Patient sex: M
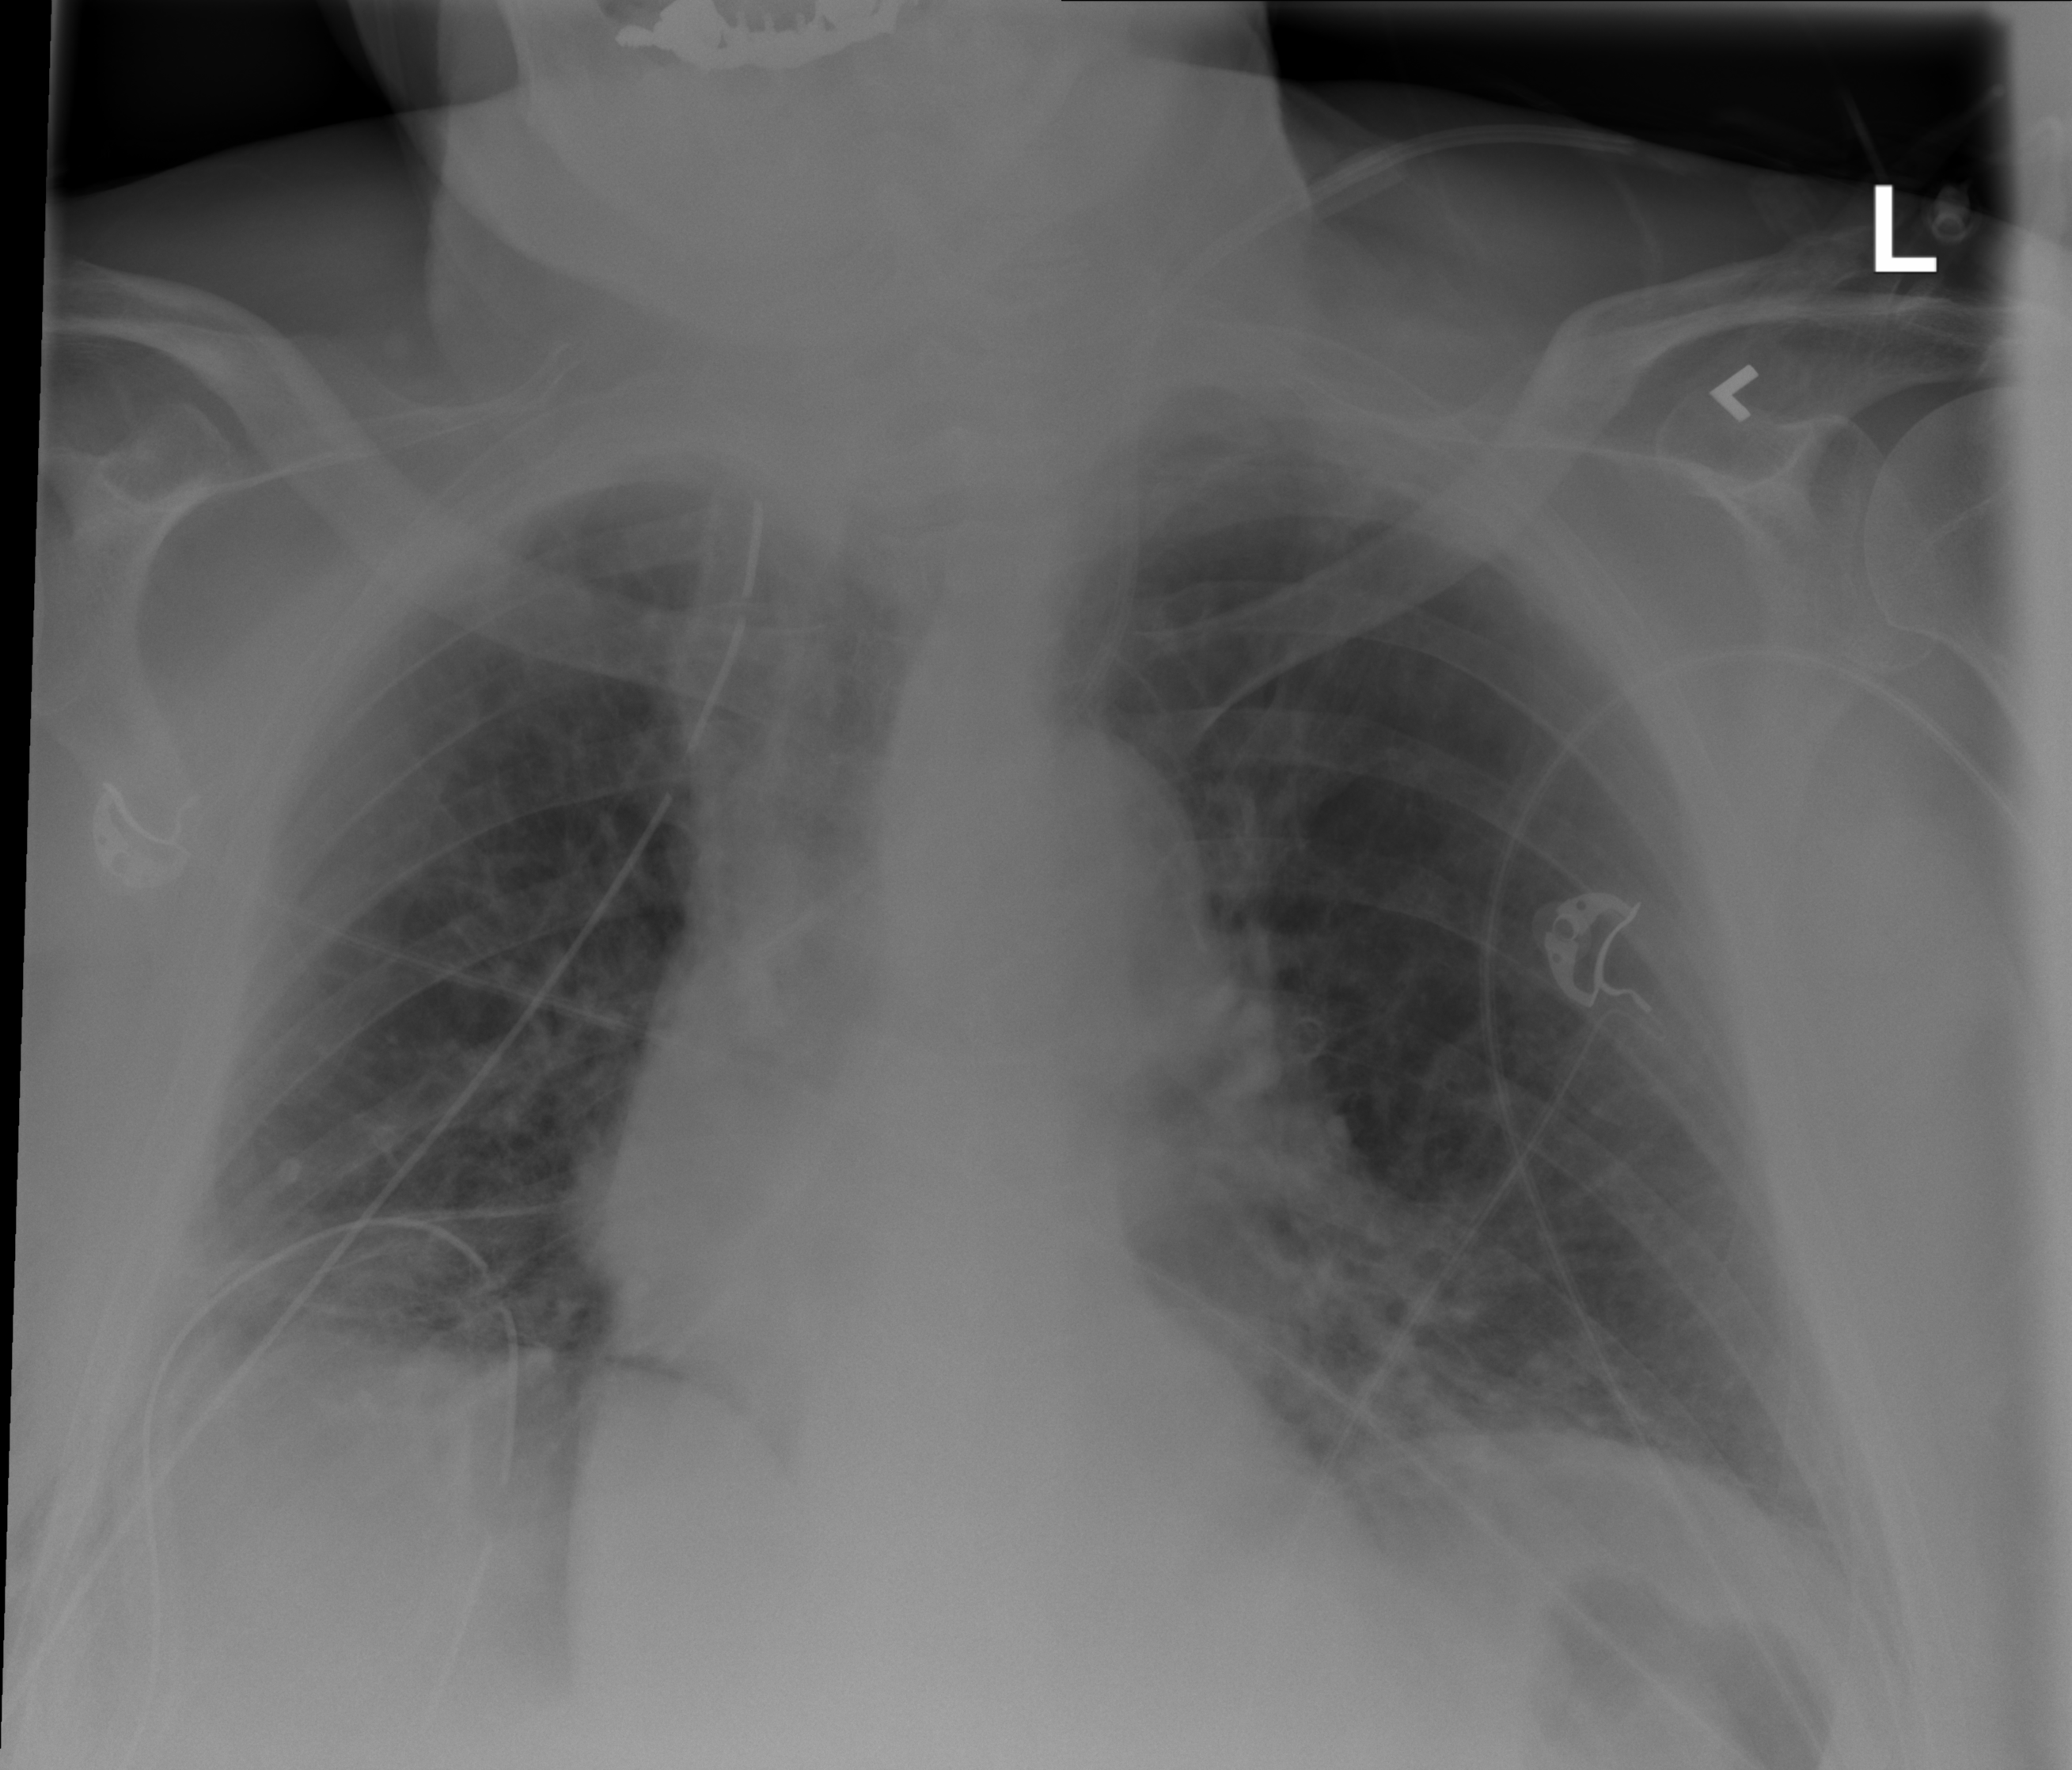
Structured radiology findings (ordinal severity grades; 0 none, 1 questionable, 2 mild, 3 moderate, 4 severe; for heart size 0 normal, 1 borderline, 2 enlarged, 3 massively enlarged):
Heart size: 0
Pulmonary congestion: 2
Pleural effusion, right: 2
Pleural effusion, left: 0
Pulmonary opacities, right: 2
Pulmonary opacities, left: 0
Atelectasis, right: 2
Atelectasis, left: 2